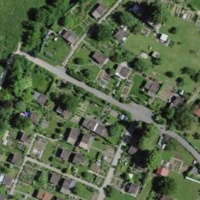
EUNIS habitat code: 53
Species observed at this site:
Prunus padus
Hypericum perforatum